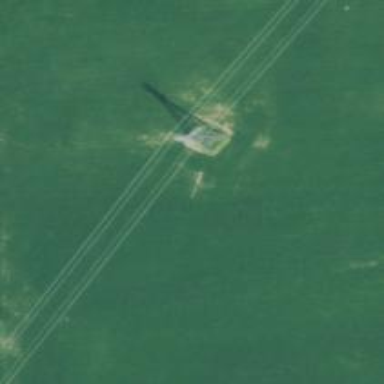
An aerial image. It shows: Lattice structure tower.